Group 1:
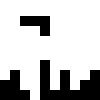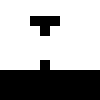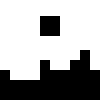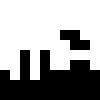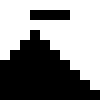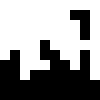
Group 2:
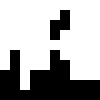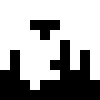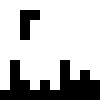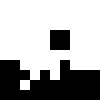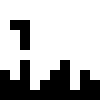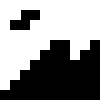
Rule separating the two groups: Top piece can fit into bottom piece without leaving any overhangs vs. not so
Comments: The piece does not need to slide in from above, unlike the game Tetris.
Author: William B Holland